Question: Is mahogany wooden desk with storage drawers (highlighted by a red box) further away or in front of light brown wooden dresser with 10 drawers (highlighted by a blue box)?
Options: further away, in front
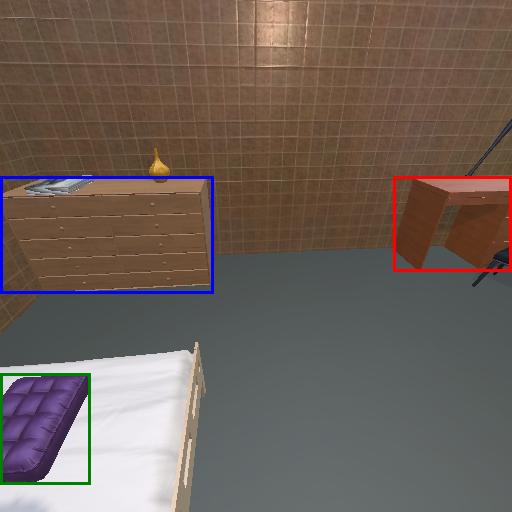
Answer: further away